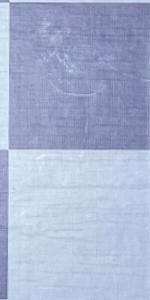
Label: Empty